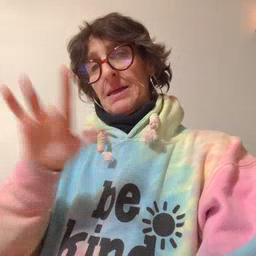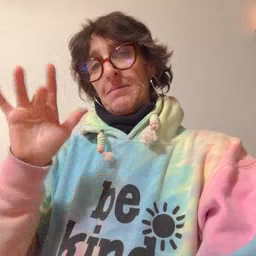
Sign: empty